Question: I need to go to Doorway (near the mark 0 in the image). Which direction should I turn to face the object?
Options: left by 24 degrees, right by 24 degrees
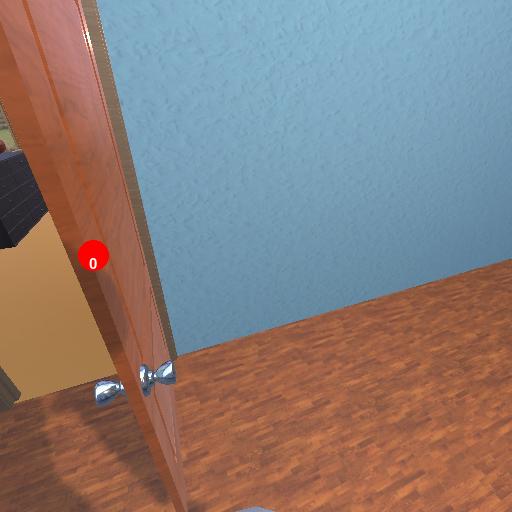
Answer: left by 24 degrees